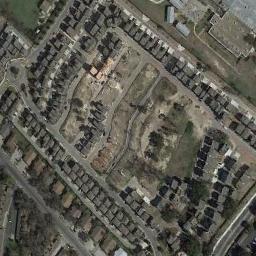
Label: residential